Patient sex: M
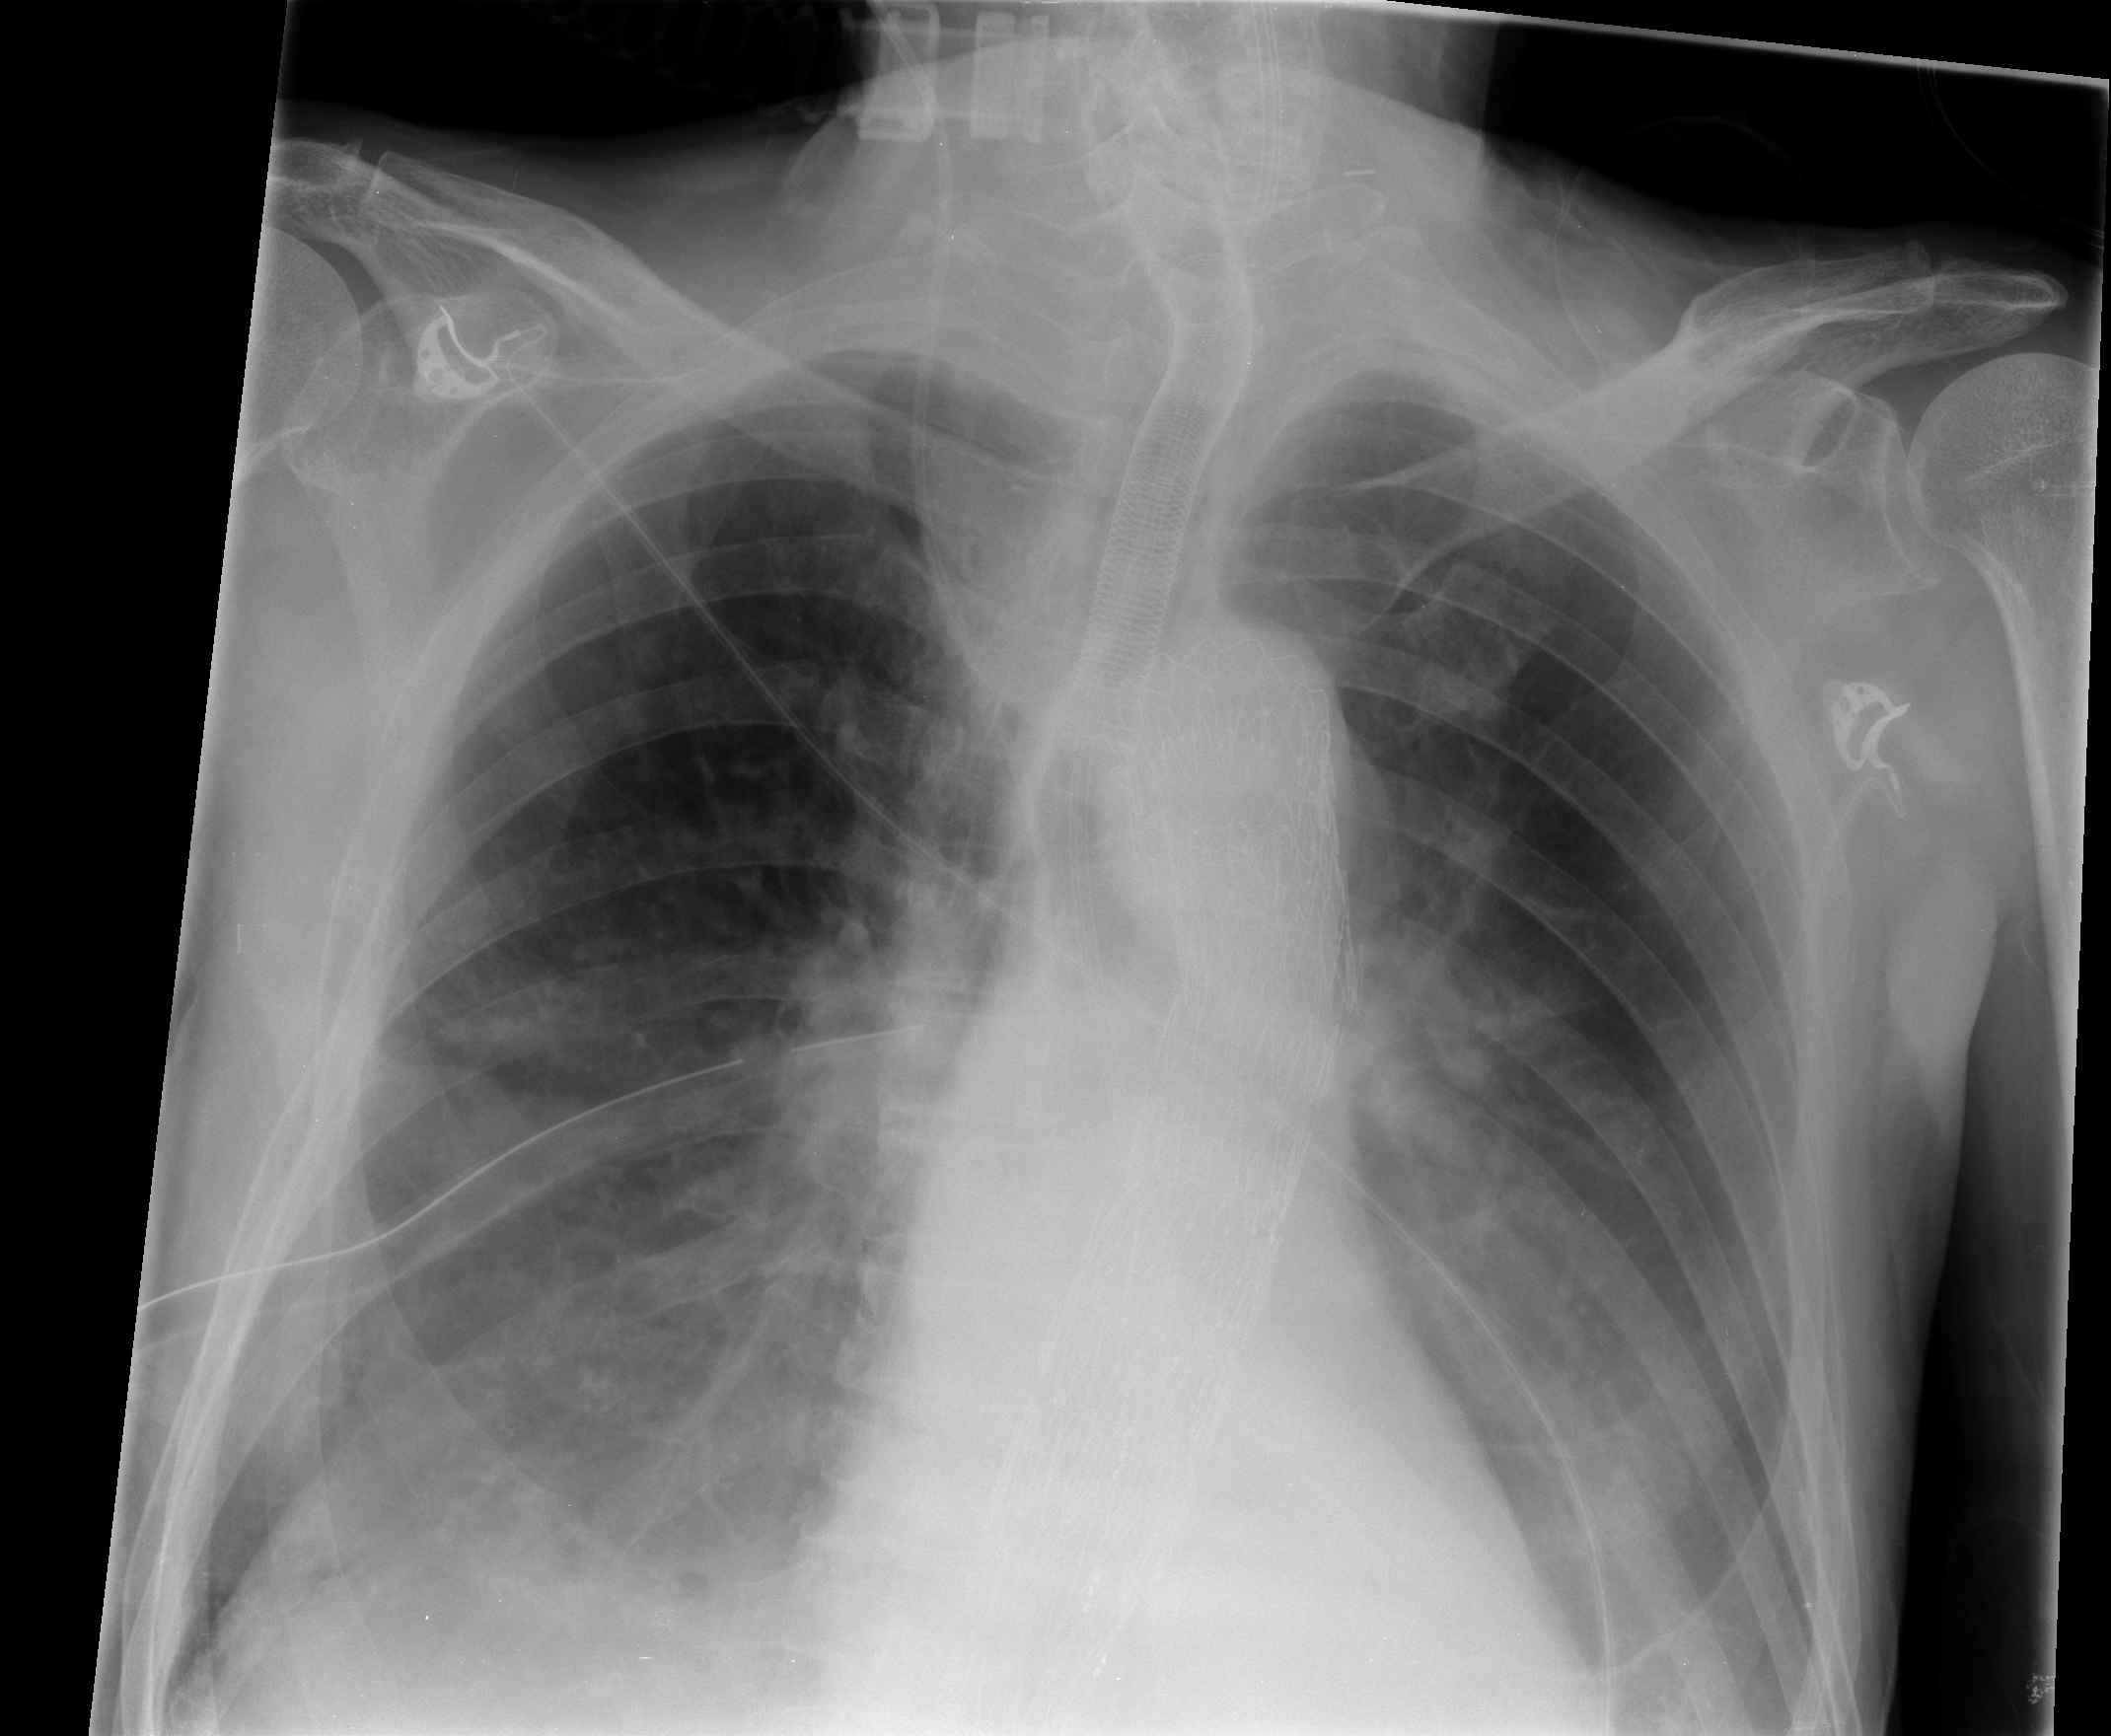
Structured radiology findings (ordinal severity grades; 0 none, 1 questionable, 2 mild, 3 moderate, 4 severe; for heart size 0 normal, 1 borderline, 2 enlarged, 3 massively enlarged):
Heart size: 0
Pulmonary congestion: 2
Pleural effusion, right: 2
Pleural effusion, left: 2
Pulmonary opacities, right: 0
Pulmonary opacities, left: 2
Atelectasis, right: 2
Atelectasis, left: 2